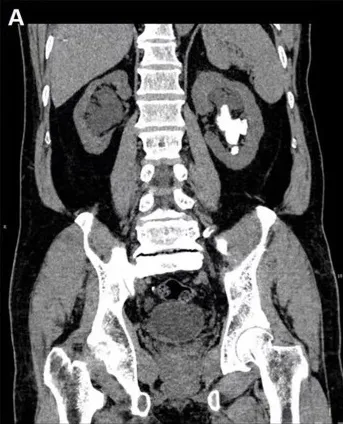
(A) CT examination before PCNL indicated left kidney stones and hydronephrosis of the right kidney.
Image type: radiology (ct)